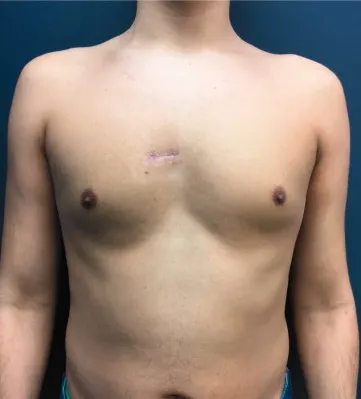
Comparison of the preoperative situation, which shows a small scar from the sternal biopsy at the presternal area.
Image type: medical_photograph (other_medical_photograph)